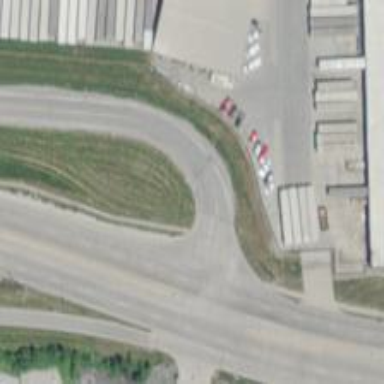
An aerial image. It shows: Unmarked road crossing.